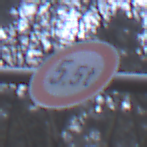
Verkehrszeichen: TatsaechlicheMasse
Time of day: MorningAfternoon
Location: Outdoor (Nature)
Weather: Overcast
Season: Winter
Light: Natural